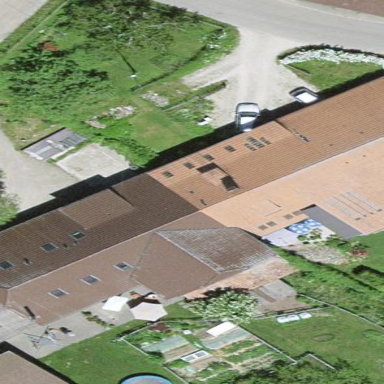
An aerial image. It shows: Farm building.